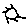
Label: sun